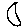
Label: moon